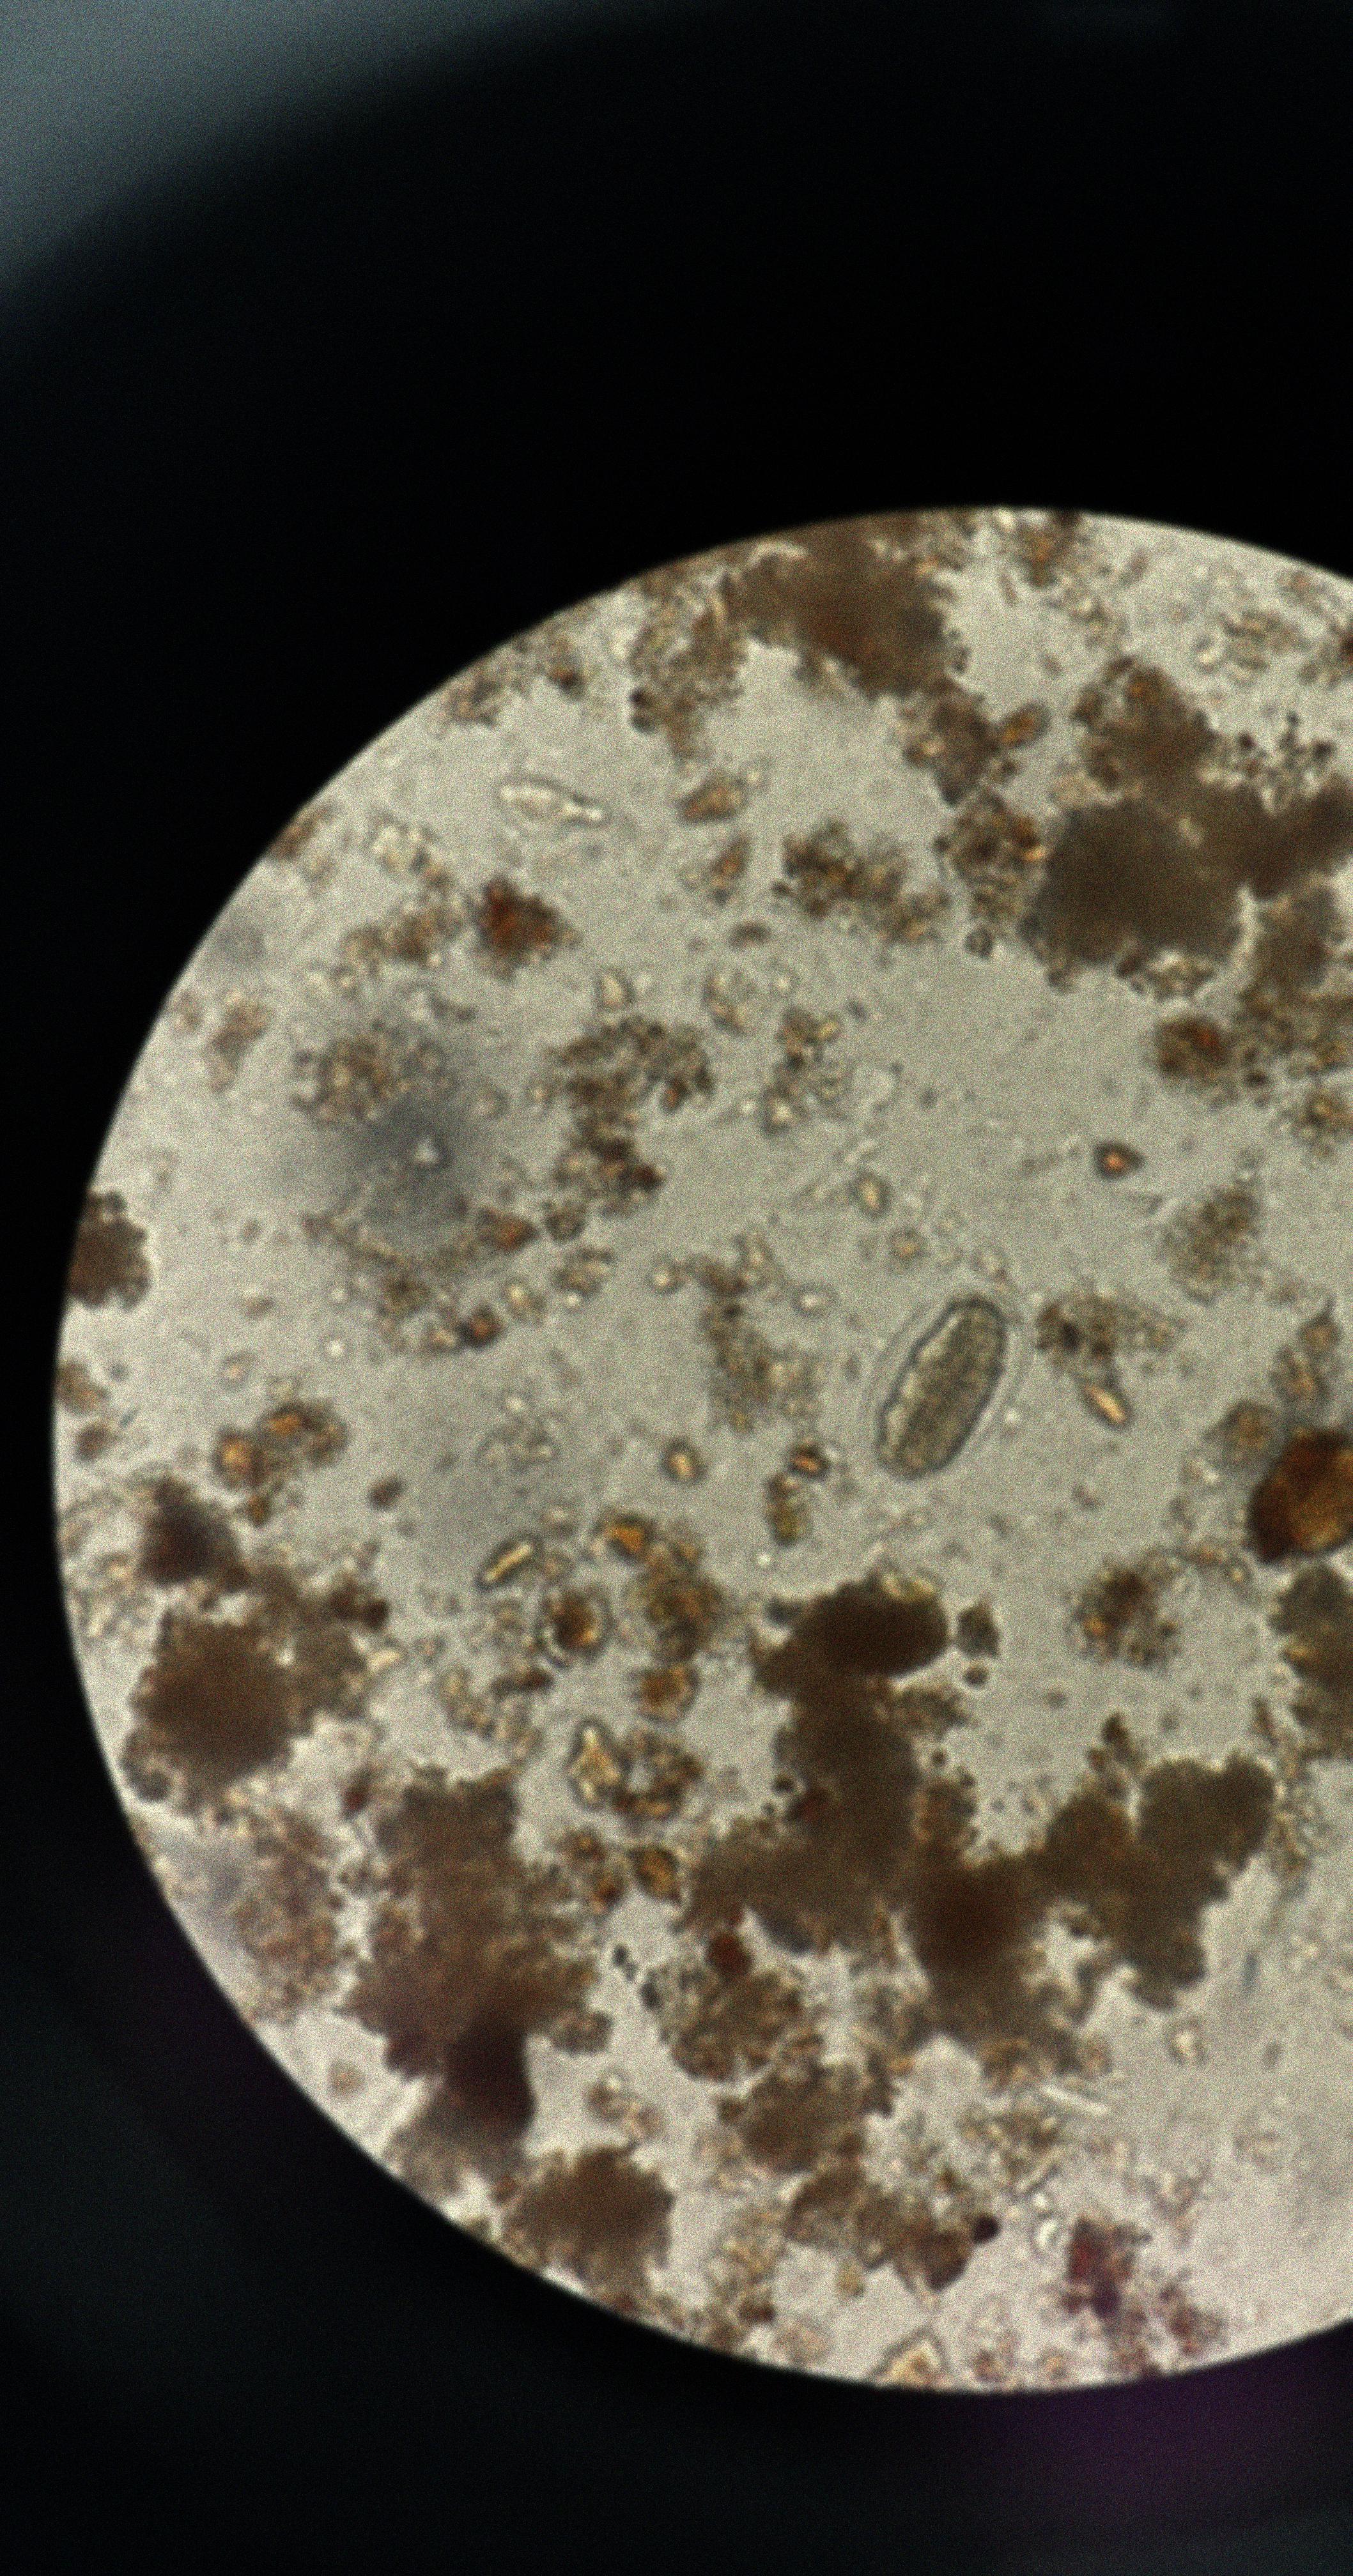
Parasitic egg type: Hookworm egg